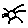
Label: sun